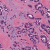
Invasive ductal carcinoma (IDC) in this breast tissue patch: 1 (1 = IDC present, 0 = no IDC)